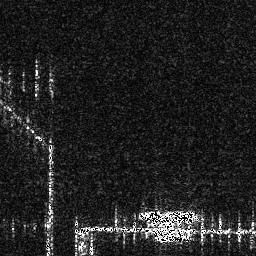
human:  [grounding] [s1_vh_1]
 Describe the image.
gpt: In the satellite image, there is  <ref>1 medium ship </ref> <box>[[53, 80, 78, 87, 0]]</box> located at bottom.